Here is the raw acceleration-versus-time signal recorded on a bearing housing. Determine the bearing's health state. Answer with exactly one of: normal, inner_race, outer_race, ball.
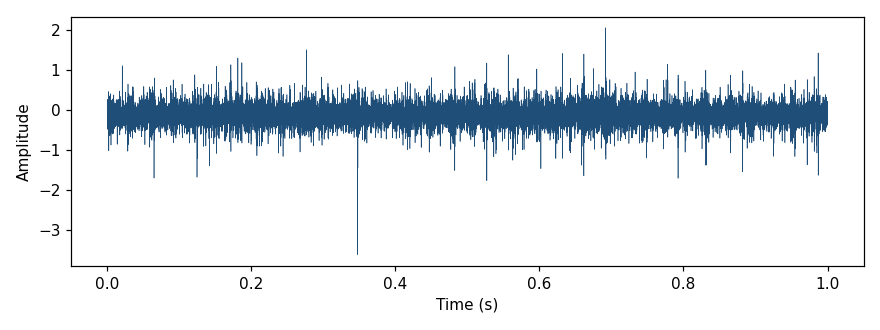
Answer: inner_race